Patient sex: M
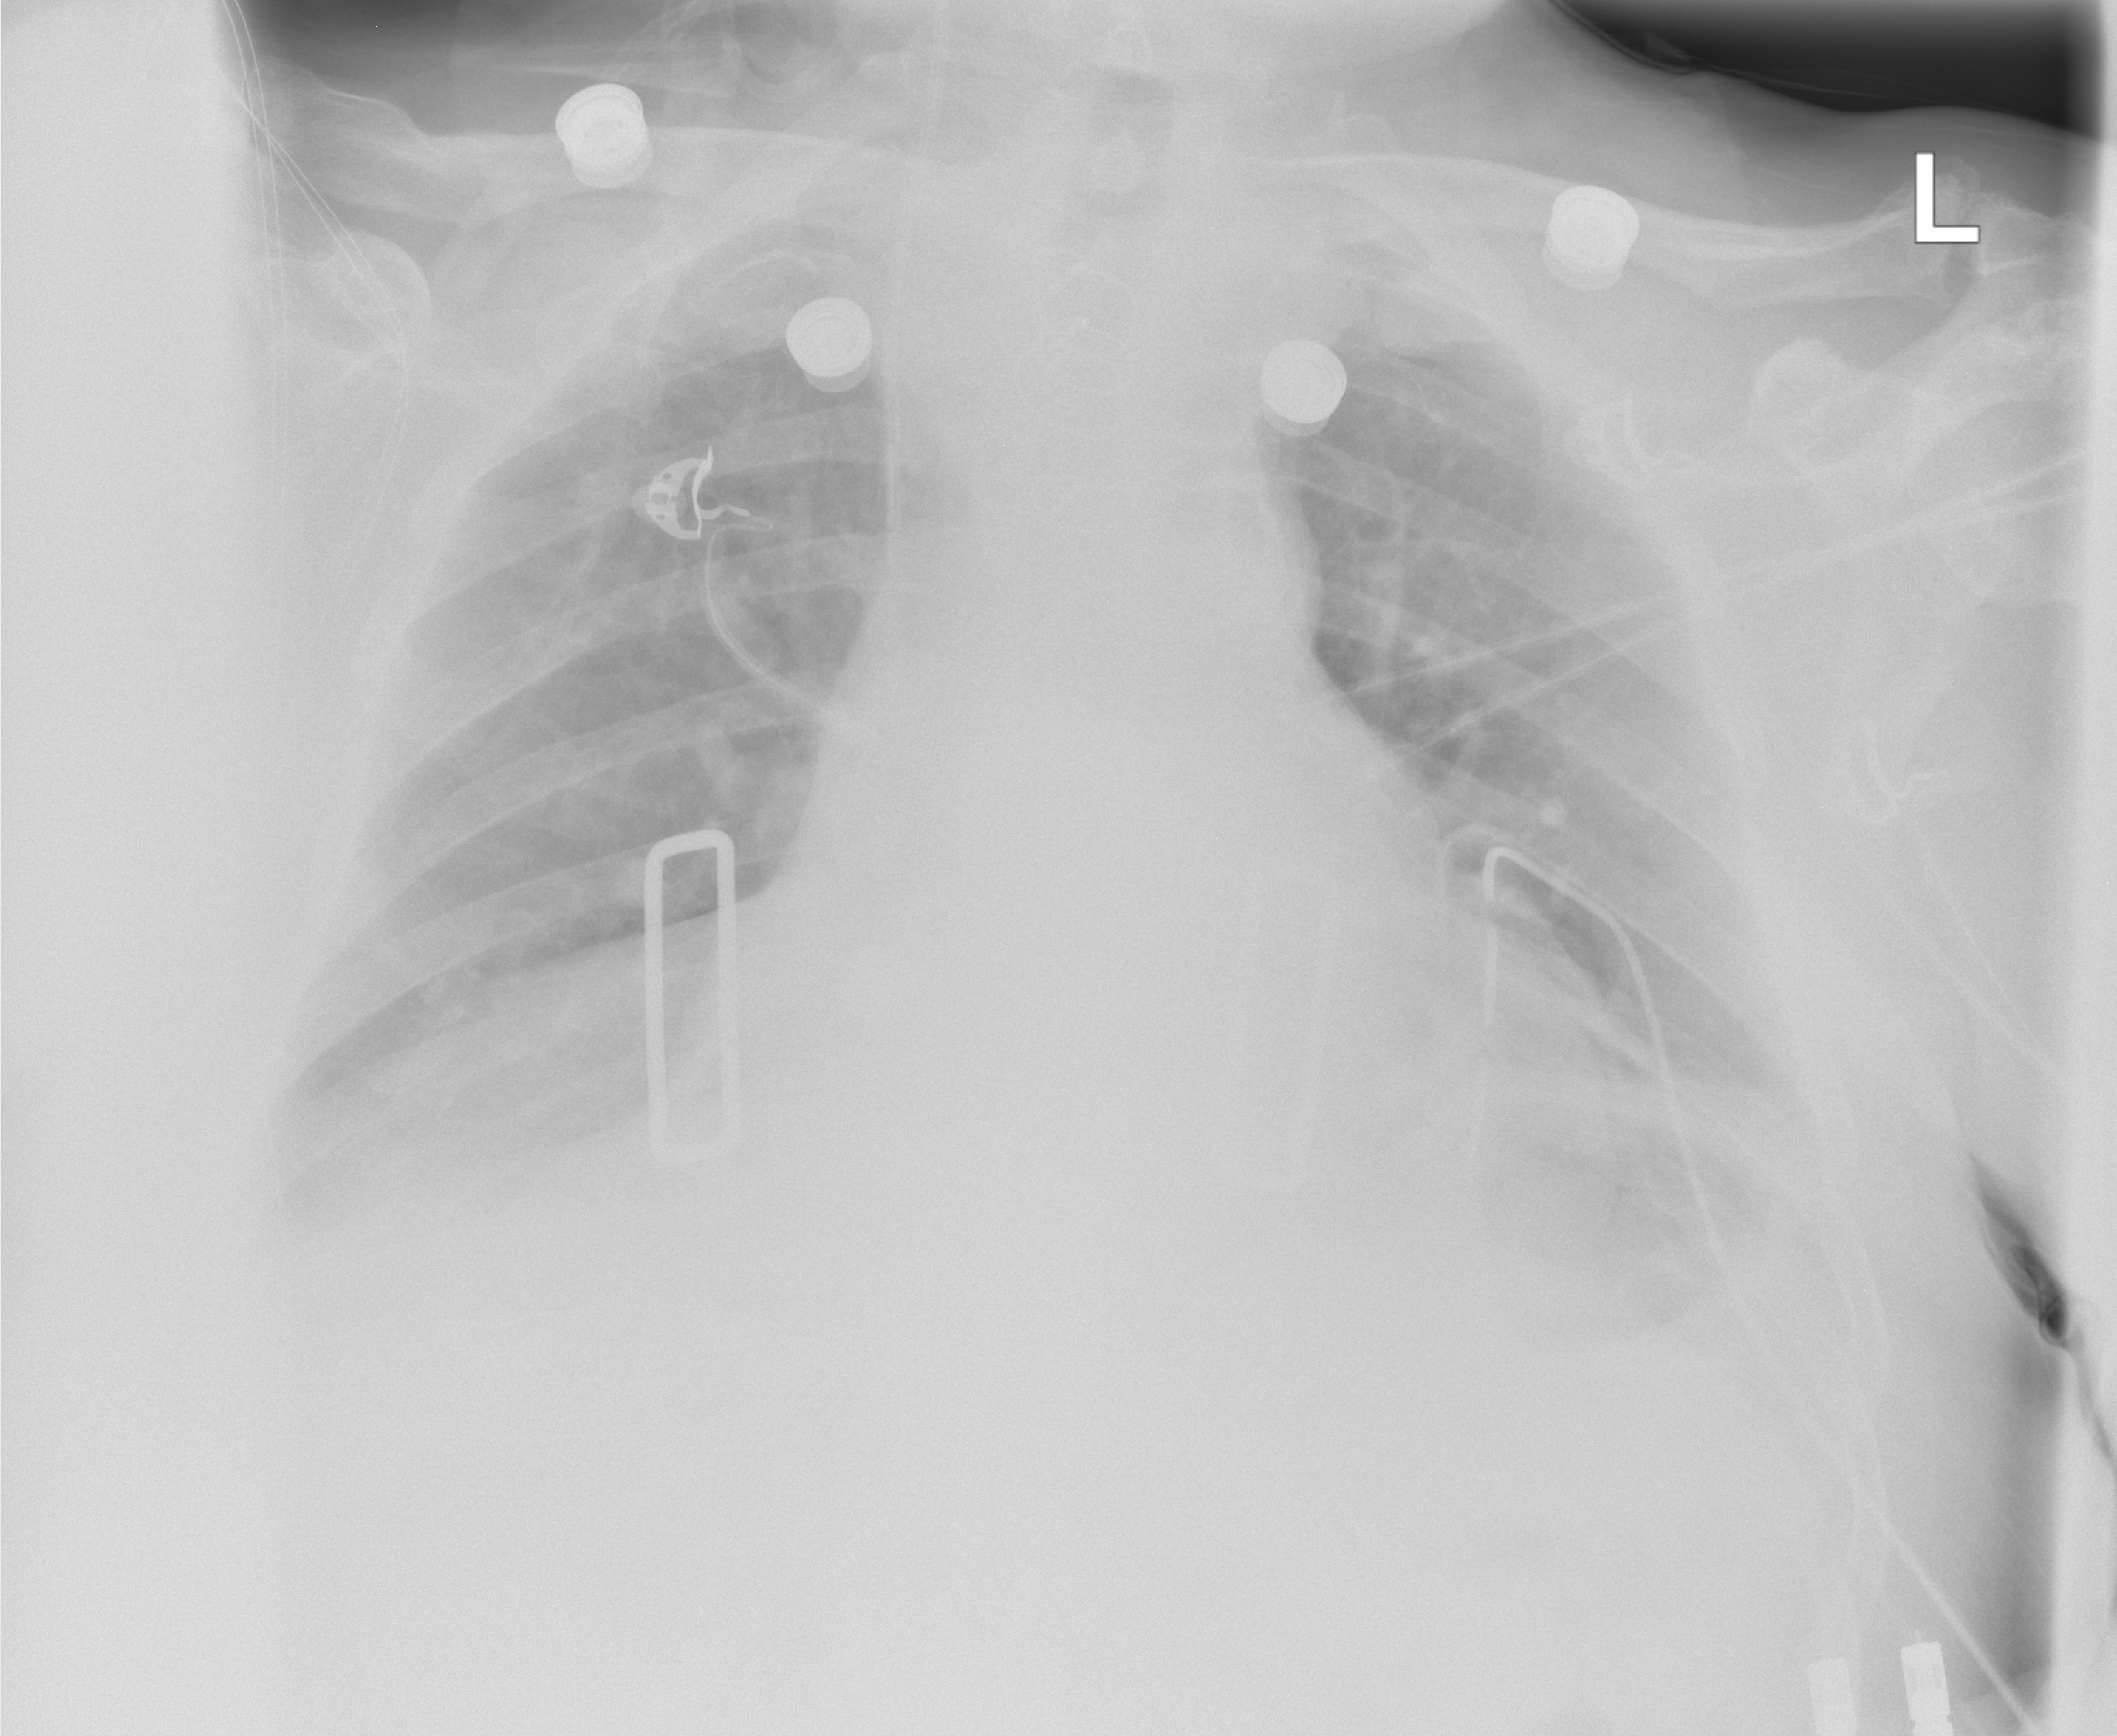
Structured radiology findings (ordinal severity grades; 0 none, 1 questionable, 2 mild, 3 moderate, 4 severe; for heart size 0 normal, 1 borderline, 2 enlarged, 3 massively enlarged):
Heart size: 2
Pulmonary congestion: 0
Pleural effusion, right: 2
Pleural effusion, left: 2
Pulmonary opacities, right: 0
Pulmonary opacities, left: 0
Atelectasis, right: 2
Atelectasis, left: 2